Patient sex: M
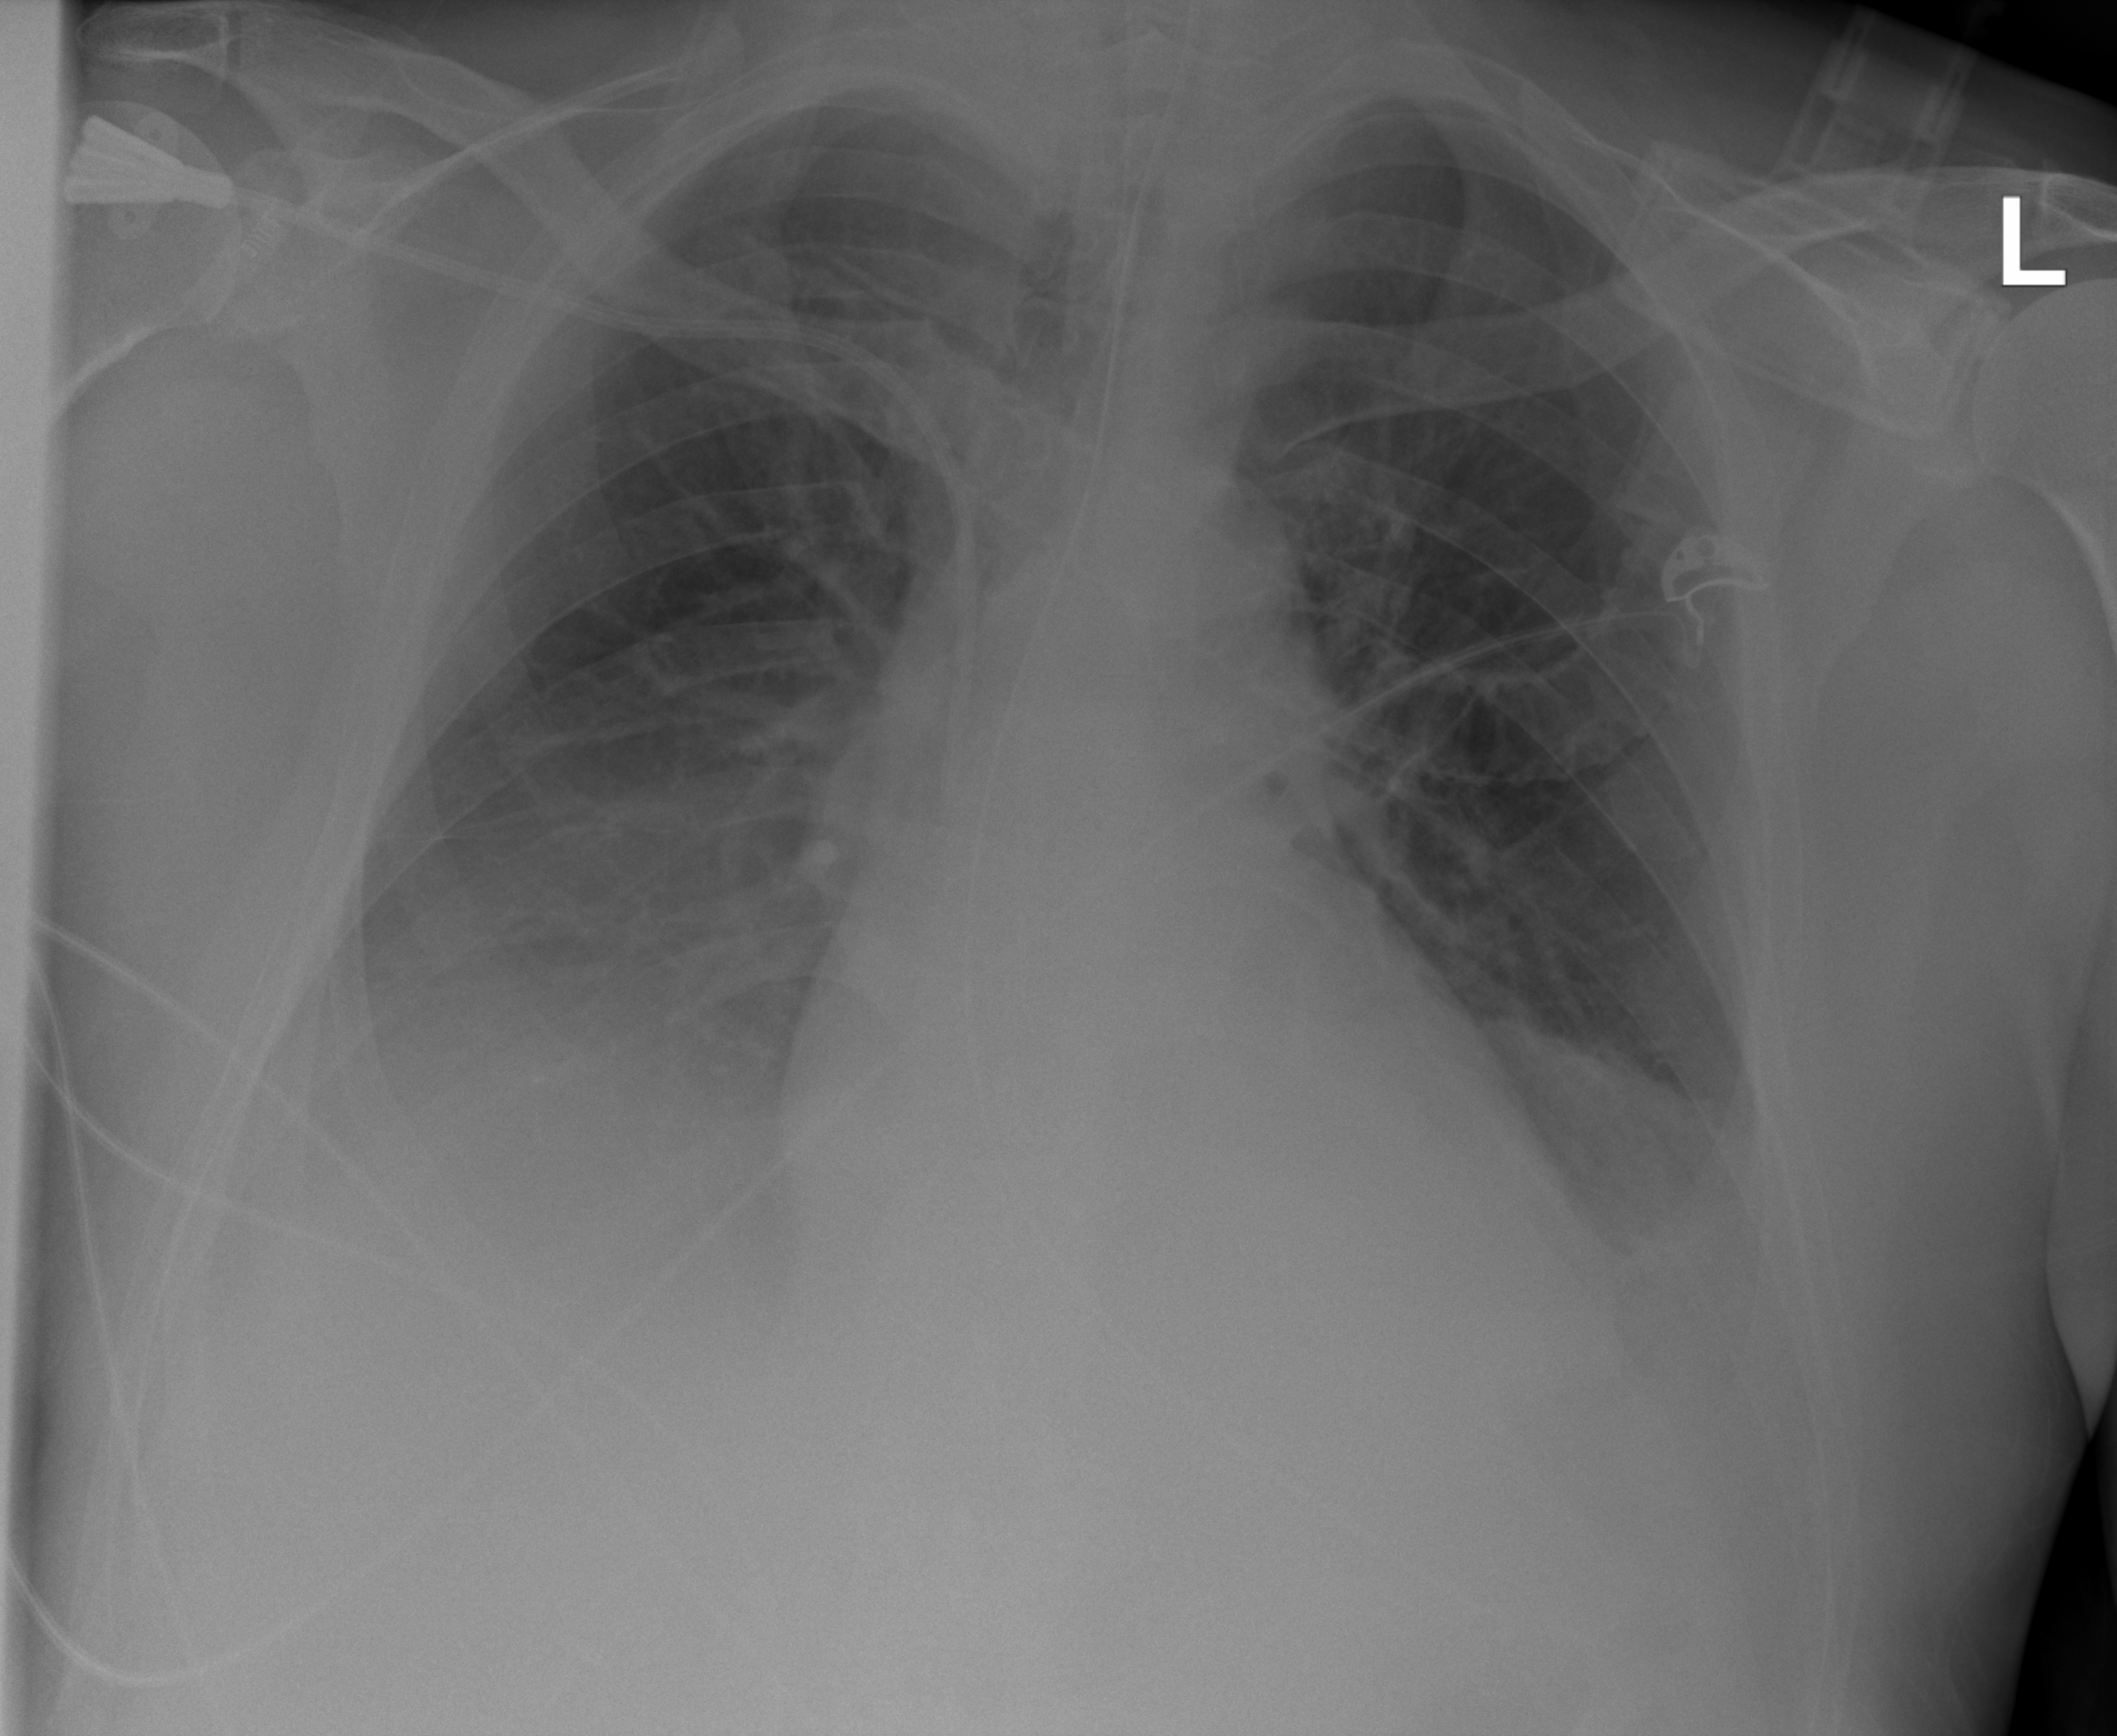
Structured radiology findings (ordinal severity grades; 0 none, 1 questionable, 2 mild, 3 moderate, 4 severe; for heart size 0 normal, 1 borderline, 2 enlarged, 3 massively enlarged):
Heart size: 0
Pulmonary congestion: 2
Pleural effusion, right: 3
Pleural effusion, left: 2
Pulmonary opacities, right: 1
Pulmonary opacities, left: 1
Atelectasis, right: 2
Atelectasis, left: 2